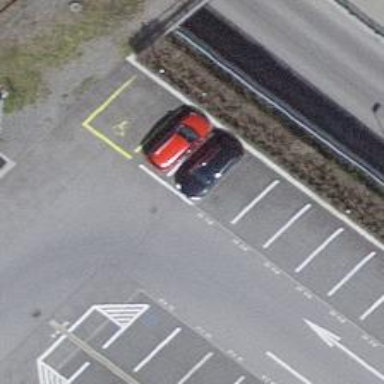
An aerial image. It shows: Car sharing facility.